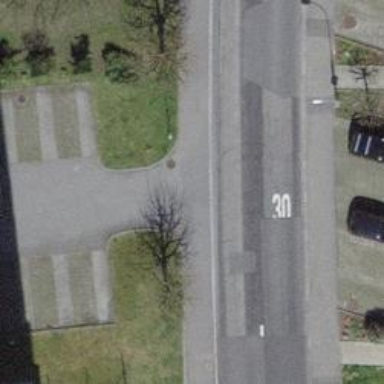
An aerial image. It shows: Road serving as parking aisle.